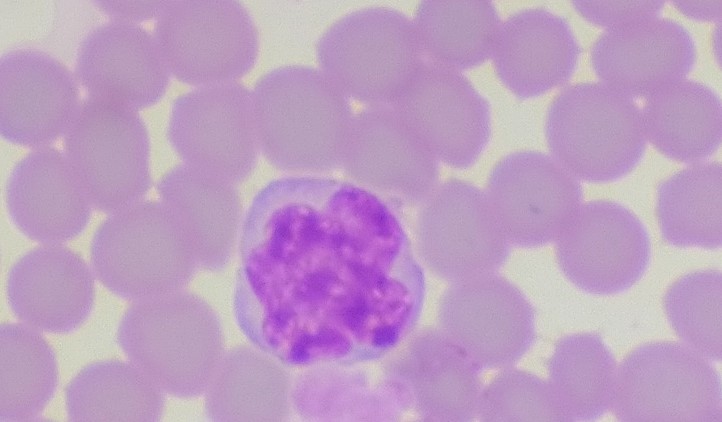
White blood cell type: Monocyte